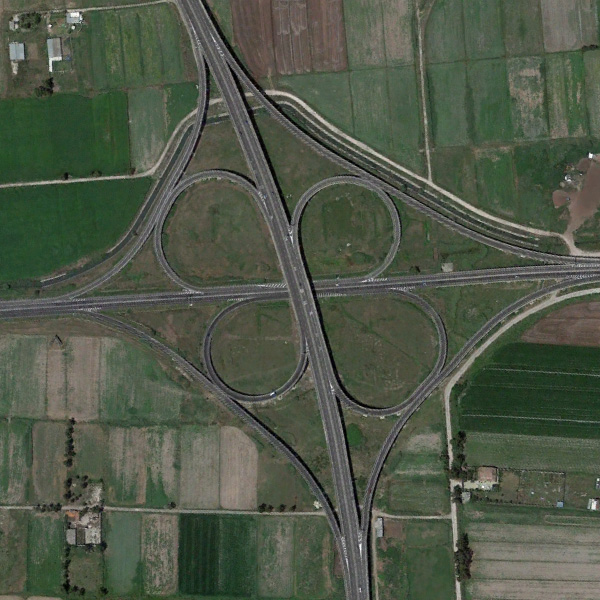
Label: Viaduct